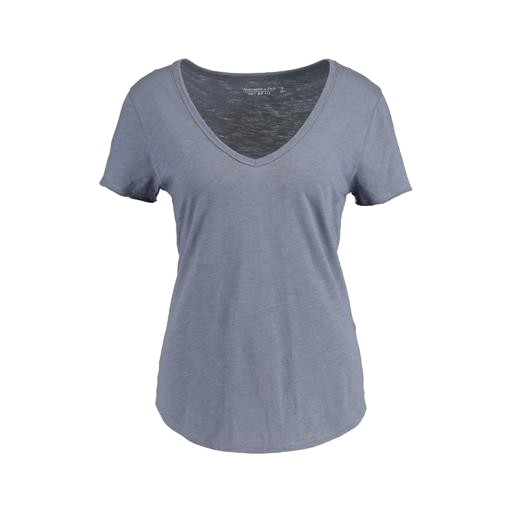
blue v-neck t-shirt only macy, blue scoop-neck tee, v neck t-shirt slub, white background